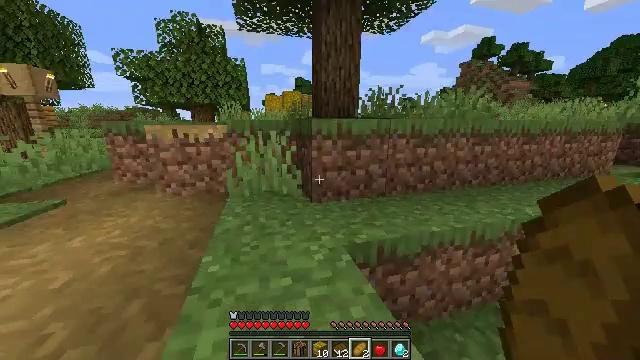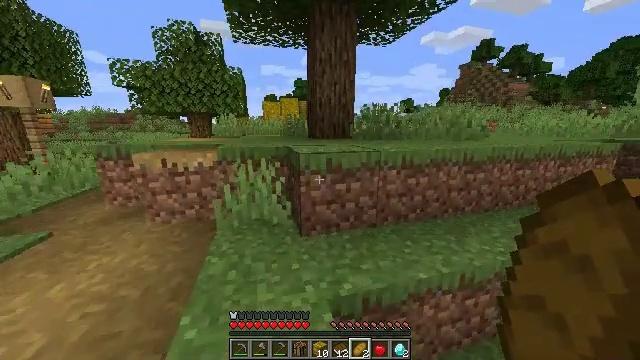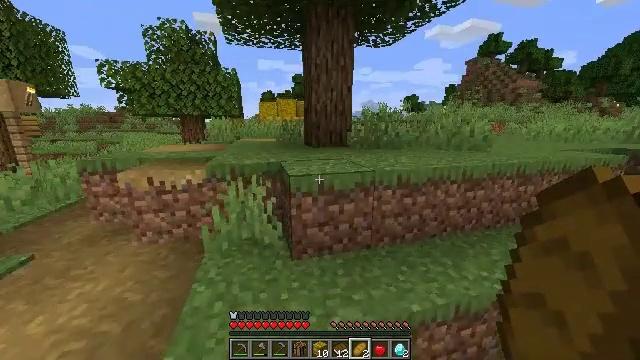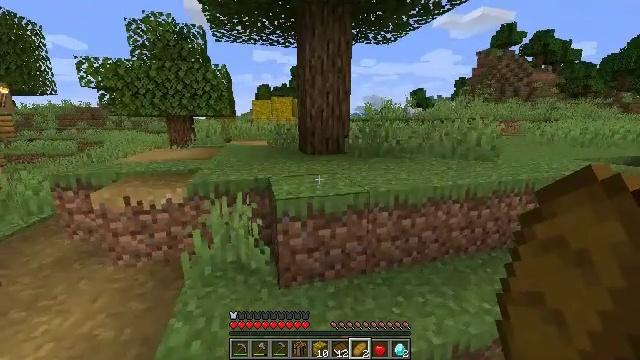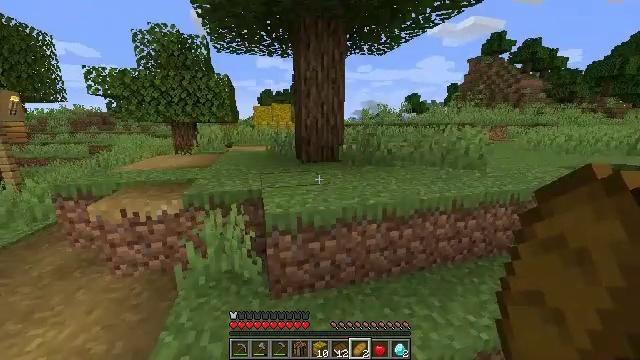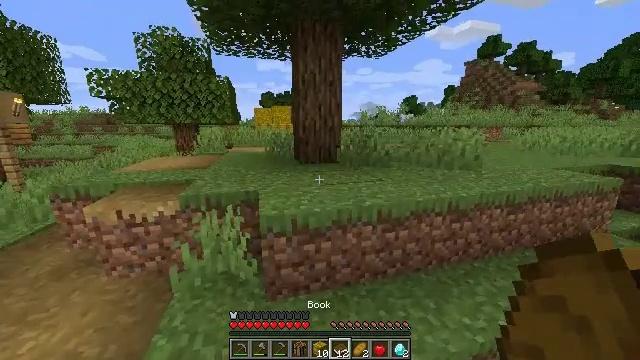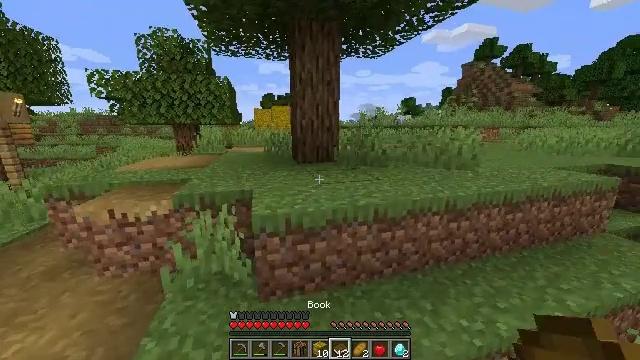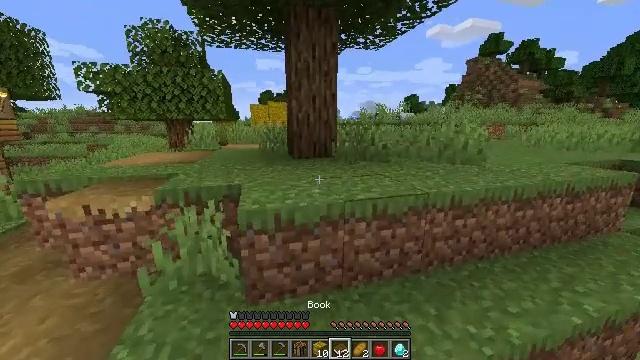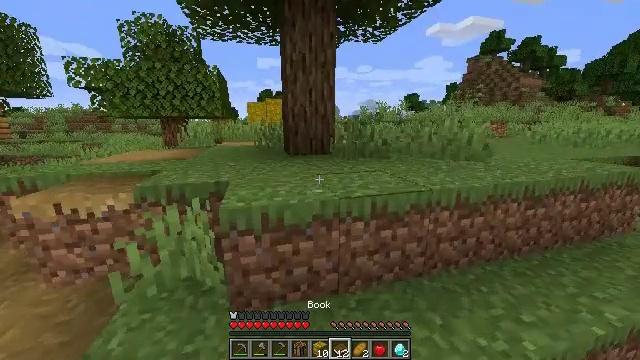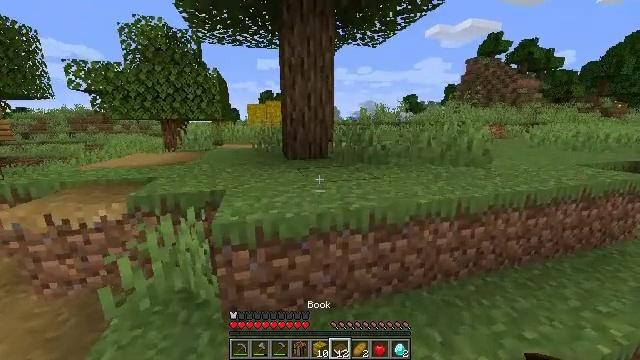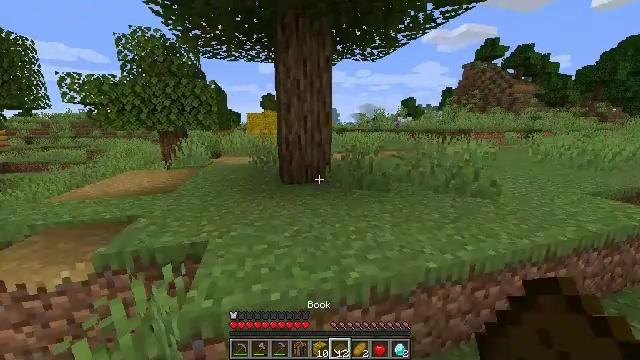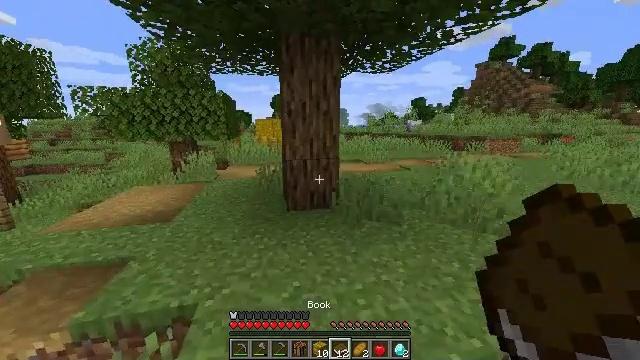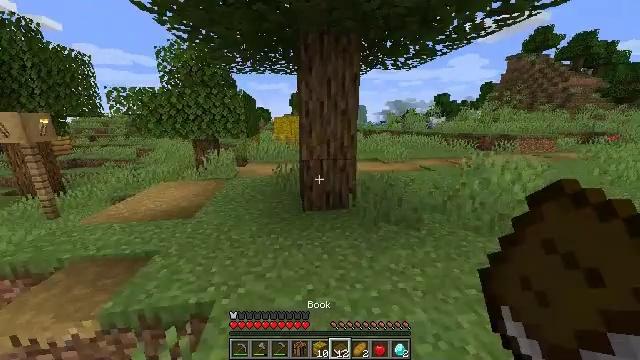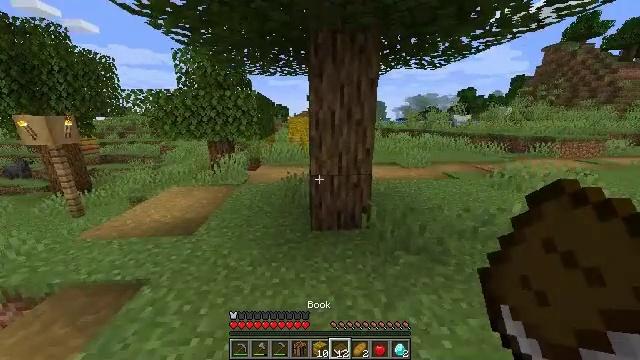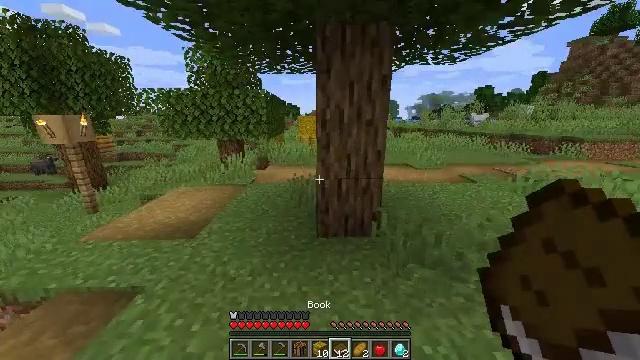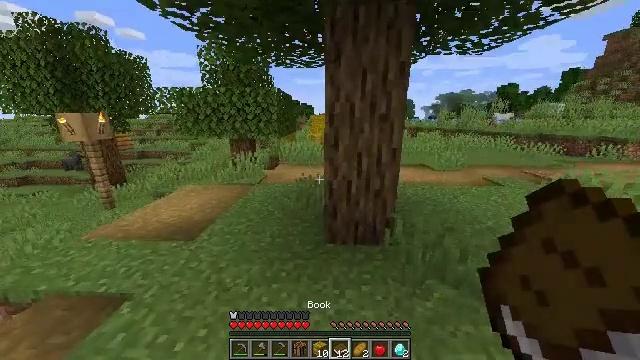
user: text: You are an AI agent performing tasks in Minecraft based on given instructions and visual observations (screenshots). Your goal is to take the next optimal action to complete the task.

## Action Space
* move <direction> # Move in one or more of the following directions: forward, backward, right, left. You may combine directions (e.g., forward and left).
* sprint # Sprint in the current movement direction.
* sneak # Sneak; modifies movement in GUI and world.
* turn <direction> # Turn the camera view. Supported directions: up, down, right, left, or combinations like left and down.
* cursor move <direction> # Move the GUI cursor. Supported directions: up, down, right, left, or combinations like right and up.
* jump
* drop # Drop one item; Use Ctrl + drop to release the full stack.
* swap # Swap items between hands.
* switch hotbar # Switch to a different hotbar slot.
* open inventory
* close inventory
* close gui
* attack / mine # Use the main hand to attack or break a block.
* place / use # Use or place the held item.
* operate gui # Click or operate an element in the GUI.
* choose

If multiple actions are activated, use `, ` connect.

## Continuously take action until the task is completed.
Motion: motion action
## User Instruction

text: Harvest hay blocks from the village.
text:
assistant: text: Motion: move forward, sprint, jump
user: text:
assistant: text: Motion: move forward, sprint, jump
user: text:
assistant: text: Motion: move forward, sprint, jump
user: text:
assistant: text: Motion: move forward, sprint, jump
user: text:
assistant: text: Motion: move forward, sprint, jump
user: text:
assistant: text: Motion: move forward, sprint
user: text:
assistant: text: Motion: move forward, sprint
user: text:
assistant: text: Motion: move forward, sprint, jump
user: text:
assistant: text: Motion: move forward, sprint, jump
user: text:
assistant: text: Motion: move forward, sprint, jump
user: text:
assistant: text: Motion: move forward, sprint, turn left, jump
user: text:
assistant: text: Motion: move forward, sprint, turn left, jump
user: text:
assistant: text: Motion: move forward, sprint, turn left and down, jump
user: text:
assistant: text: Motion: move forward, sprint, turn left, jump
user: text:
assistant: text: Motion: move forward, sprint, turn left, jump
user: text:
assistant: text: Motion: move forward, sprint, turn left, jump
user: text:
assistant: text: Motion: move forward, sprint, turn left, jump
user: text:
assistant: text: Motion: move forward, sprint, turn left, jump
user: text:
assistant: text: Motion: move forward and move left, sprint
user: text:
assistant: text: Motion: move forward and move left, sprint
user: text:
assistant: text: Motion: move forward and move left, sprint
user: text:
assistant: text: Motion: move forward and move left, sprint
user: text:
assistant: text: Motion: move forward and move left, sprint
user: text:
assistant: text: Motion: move forward, sprint
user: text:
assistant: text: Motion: move forward, sprint
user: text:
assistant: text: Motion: move forward, sprint, turn right
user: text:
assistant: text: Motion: move forward, sprint
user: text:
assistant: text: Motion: move forward, sprint
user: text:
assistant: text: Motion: move forward, sprint
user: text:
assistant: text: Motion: move forward, sprint, turn right and down